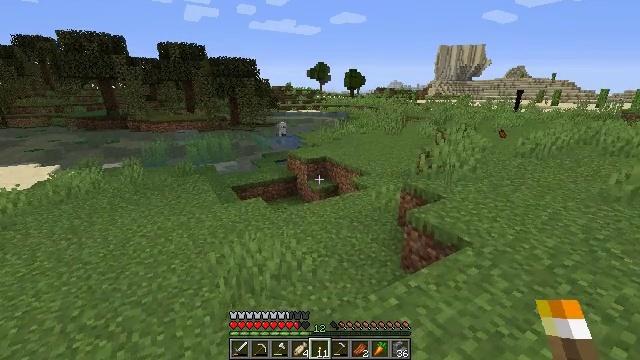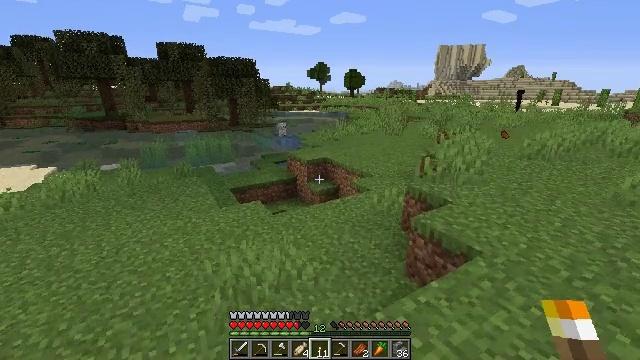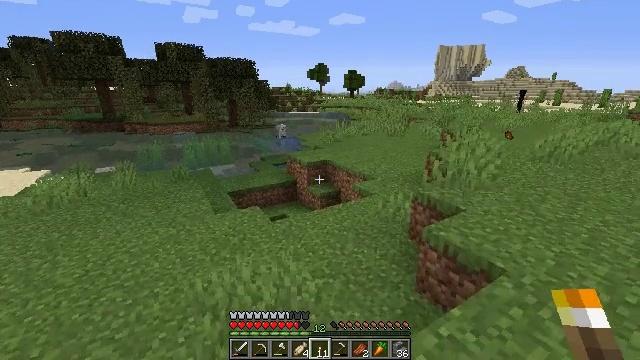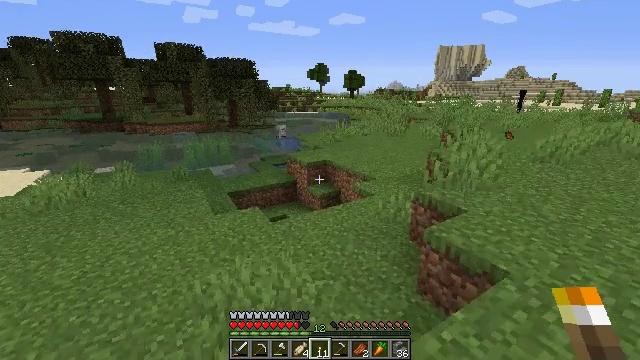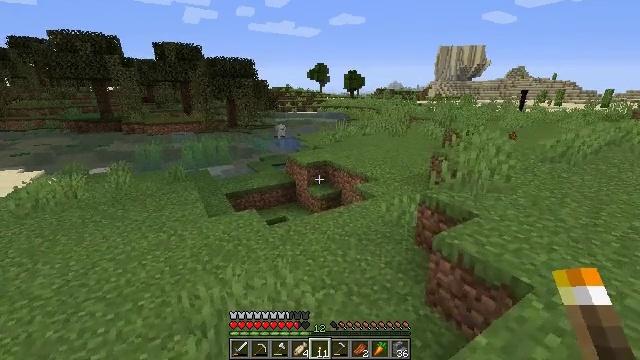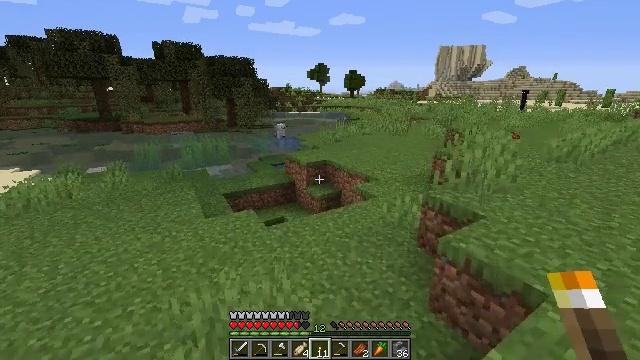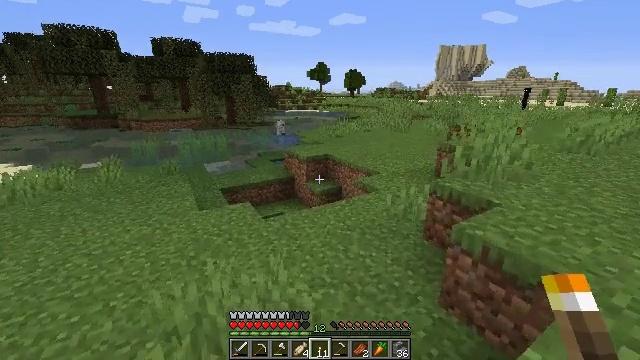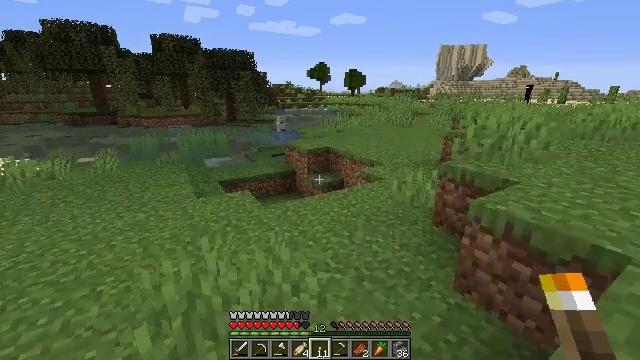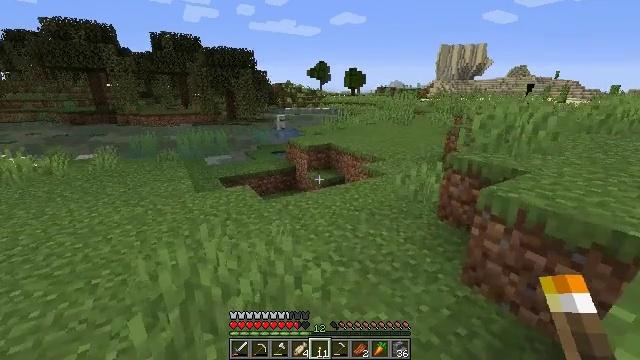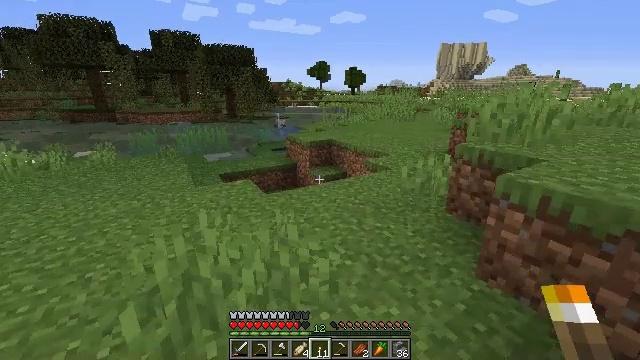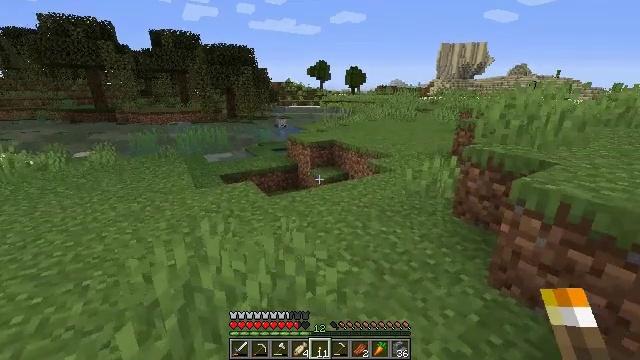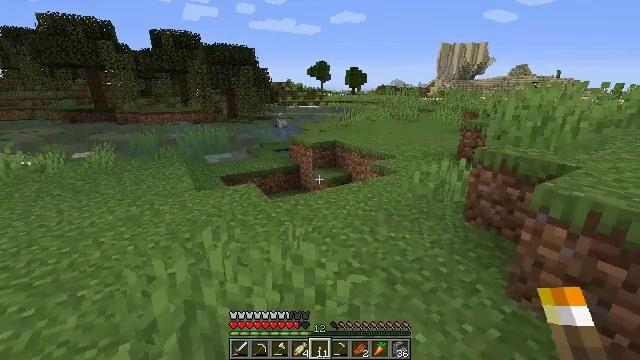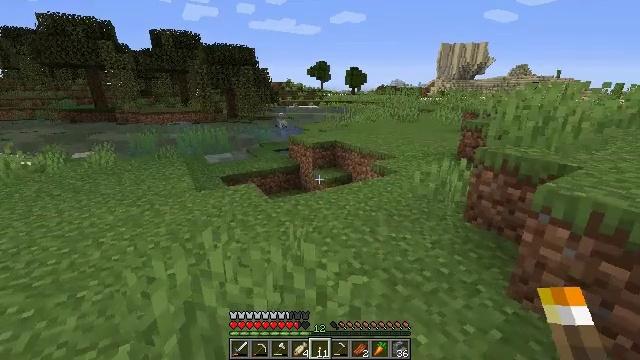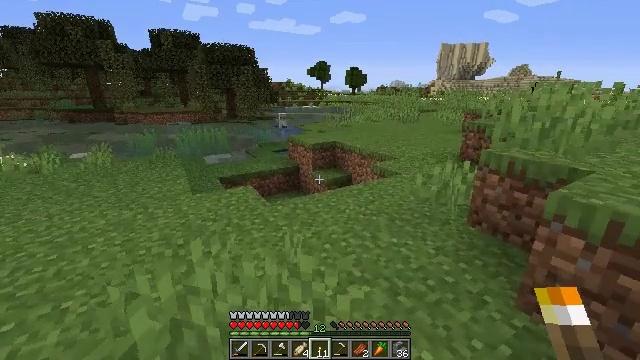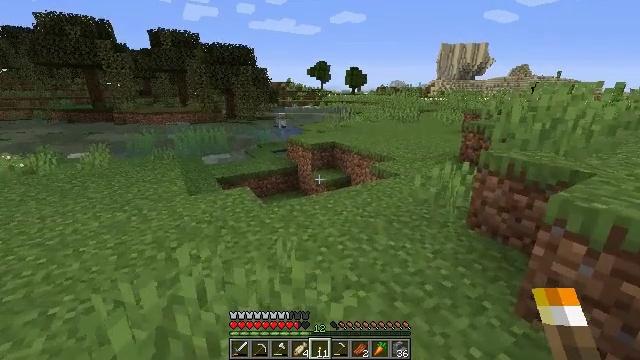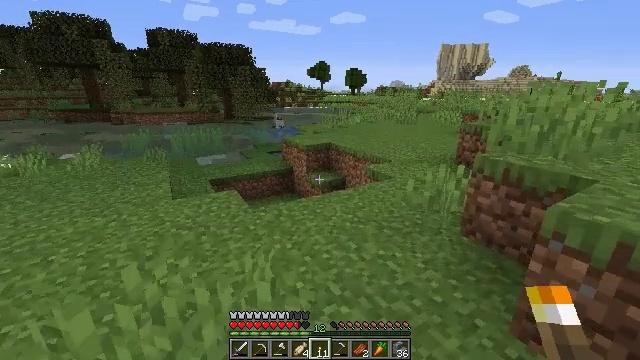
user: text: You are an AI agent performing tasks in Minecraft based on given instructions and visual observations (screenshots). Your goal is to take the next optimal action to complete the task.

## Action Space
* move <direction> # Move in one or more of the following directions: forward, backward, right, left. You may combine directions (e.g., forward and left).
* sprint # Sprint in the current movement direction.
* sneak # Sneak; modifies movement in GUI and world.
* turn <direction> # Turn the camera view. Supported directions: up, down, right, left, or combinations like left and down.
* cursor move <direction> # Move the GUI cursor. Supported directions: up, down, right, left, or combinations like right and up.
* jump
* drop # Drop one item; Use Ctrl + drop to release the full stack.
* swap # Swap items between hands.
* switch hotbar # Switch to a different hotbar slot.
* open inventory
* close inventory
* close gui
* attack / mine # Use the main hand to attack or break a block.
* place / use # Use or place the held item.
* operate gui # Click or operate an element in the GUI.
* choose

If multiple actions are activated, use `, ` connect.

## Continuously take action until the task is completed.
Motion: motion action
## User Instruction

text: Remove a torch from the inventory.
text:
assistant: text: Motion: move forward
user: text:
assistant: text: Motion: move forward
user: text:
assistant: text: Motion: move forward
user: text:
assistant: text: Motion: move forward
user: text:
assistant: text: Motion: move forward
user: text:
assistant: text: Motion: move forward
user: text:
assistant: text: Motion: move forward and move right
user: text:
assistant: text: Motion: move forward and move right
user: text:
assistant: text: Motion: move forward and move right
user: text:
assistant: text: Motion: move forward and move right
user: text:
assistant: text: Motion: move forward and move right
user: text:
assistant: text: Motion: move forward and move right
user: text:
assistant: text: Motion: move forward and move right
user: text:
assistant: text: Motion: move forward and move right
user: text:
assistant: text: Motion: move forward and move right
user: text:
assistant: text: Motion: move forward
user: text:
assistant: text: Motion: move forward
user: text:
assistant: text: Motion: move forward
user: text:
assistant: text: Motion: move forward
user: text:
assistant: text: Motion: move forward
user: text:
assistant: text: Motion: move forward
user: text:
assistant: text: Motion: move forward
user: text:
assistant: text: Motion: move forward
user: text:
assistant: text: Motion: move forward
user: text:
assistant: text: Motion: move forward
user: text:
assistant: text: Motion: move forward
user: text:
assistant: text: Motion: move forward
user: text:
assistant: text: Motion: move forward
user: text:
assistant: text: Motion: move forward and move right
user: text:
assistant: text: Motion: move forward and move right